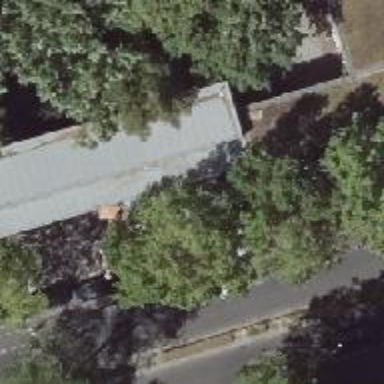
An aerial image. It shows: Cafe.